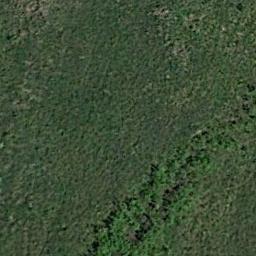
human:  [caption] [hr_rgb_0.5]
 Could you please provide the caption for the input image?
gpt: There is a wood on the grass .

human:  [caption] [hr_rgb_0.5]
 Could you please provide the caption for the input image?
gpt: This meadow has dense grasses and some chaparrals .

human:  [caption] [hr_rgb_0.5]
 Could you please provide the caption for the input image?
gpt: There are some trees on the meadow .

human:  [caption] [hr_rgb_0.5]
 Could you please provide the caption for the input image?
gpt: The meadow is dense but uneven .

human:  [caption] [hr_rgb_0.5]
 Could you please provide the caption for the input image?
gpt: A dense meadow with many green grass .